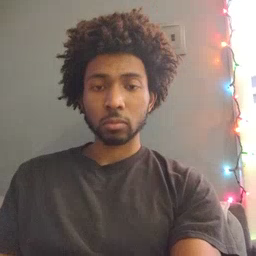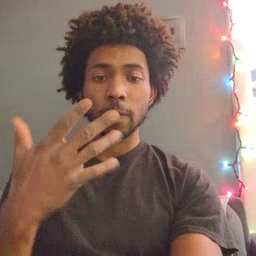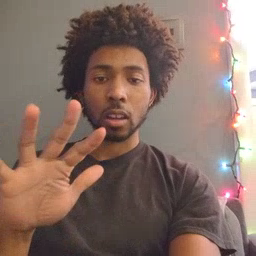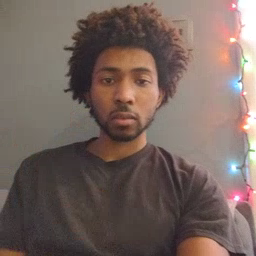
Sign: finish